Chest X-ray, PA view. Patient: 60 years old, sex F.
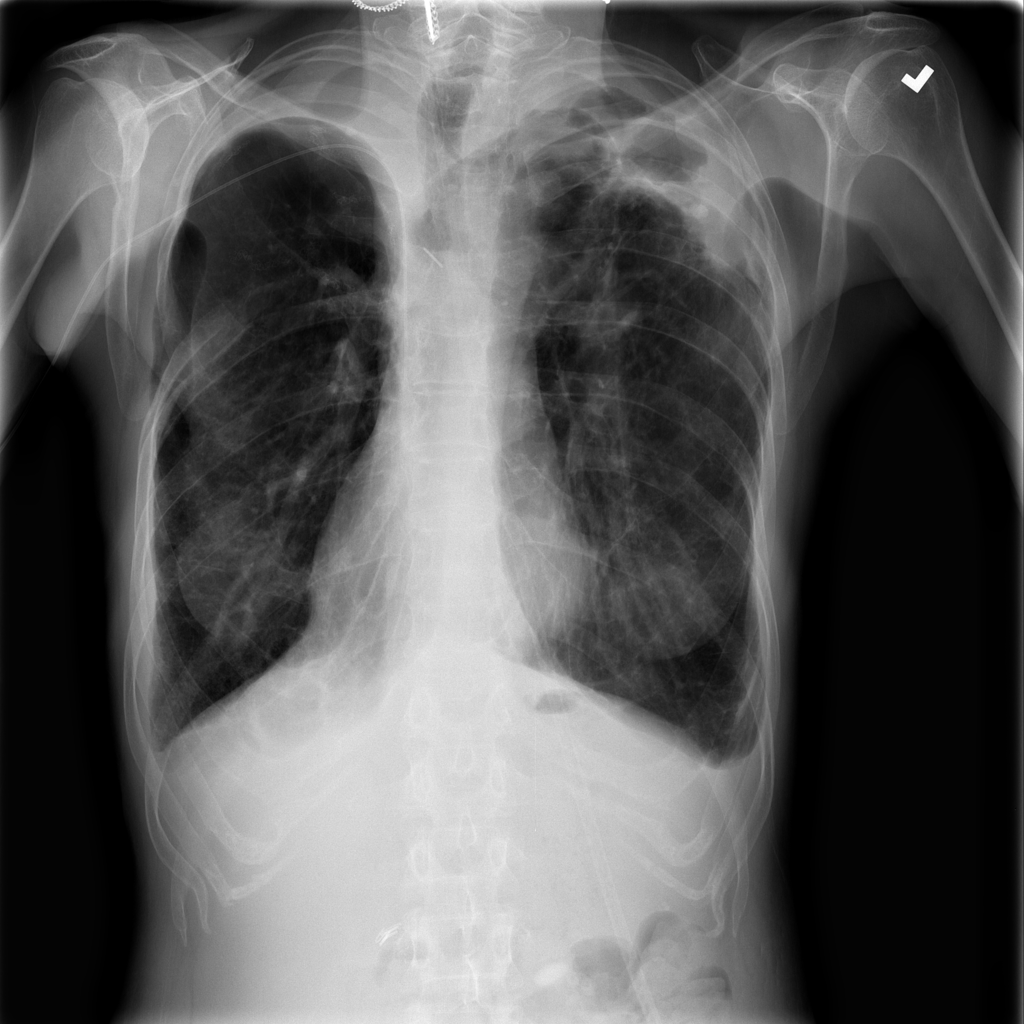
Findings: No Finding